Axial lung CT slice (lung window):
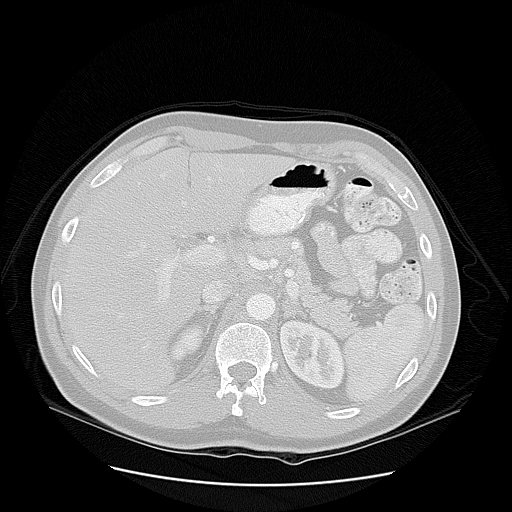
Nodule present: no